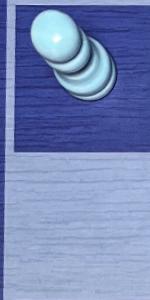
Label: Empty